Interaction volume radius: 10 \u00c5
Interaction volume height: 10 \u00c5
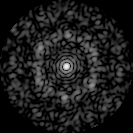
Disorder parameter: 0.7714